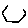
Label: hexagon